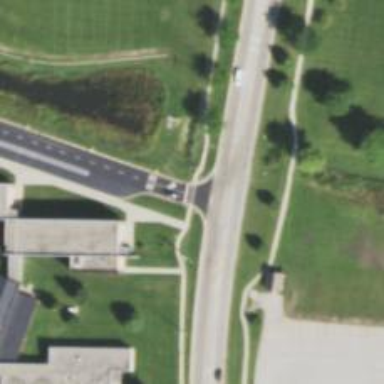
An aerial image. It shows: Asphalt footway with marked crossing.